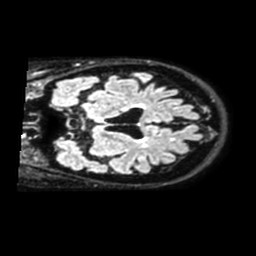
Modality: FLAIR
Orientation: coronal
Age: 73
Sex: female
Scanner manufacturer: philips
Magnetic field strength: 1.5 T
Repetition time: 4.8 s
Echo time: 0.3317 s